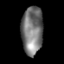
Tissue: lung
Cell type: Others
Senescence score: 0.2282
Nuclear area (px): 1005
Mean DAPI intensity: 118.738